Field crop: tomato
Growth stage: 1
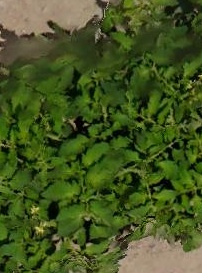
Species: tomato